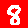
Digit: 8